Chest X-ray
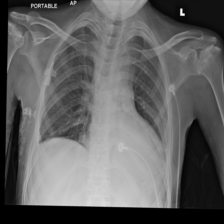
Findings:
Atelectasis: negative
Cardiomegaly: negative
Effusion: negative
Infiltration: negative
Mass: negative
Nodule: negative
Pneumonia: negative
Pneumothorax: negative
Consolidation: positive
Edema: negative
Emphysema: negative
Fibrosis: negative
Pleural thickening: negative
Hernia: negative